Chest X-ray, PA view. Patient: 37 years old, sex M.
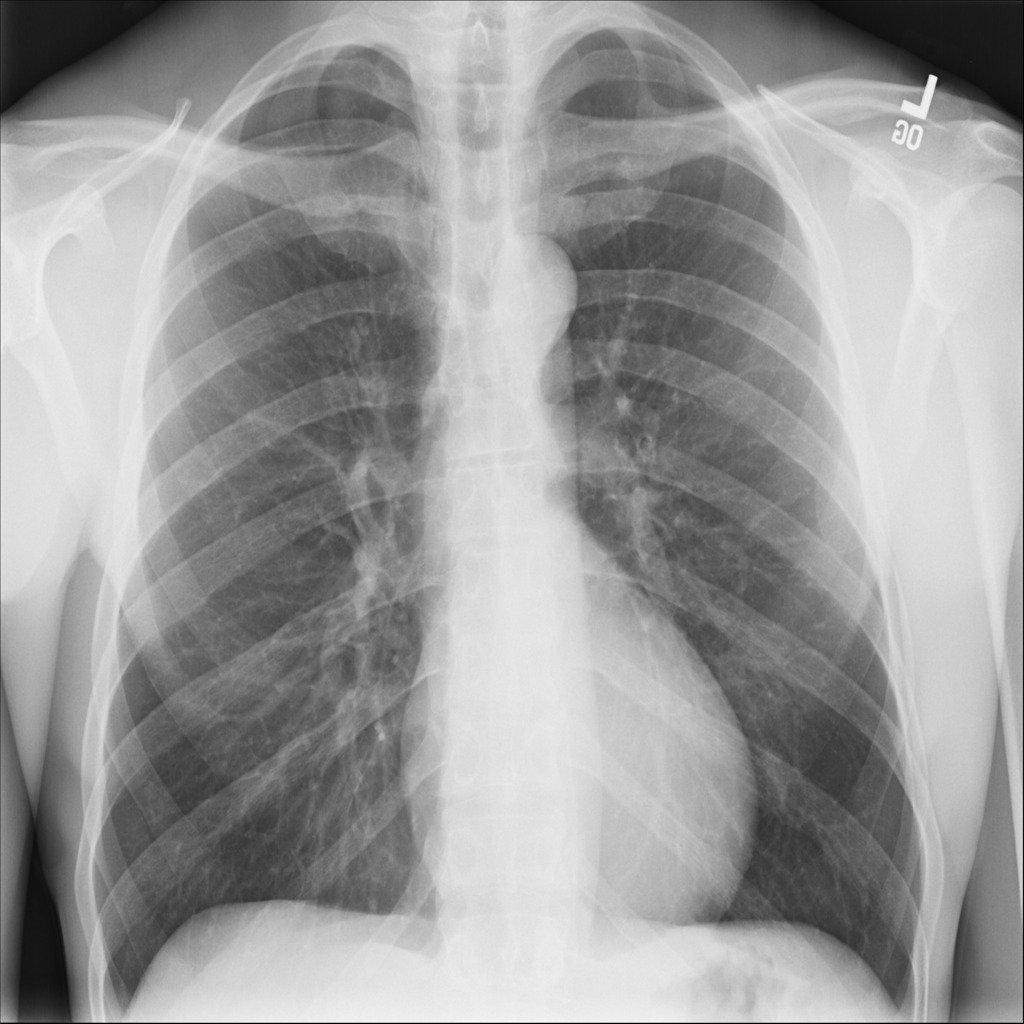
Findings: No Finding